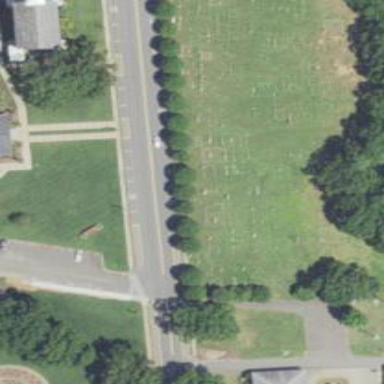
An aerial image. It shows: Cemetery.